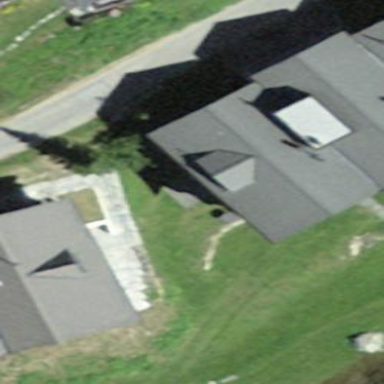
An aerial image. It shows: Gabled roof on building that houses apartments.